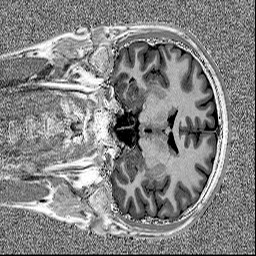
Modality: MP2RAGE
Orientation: coronal
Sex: male